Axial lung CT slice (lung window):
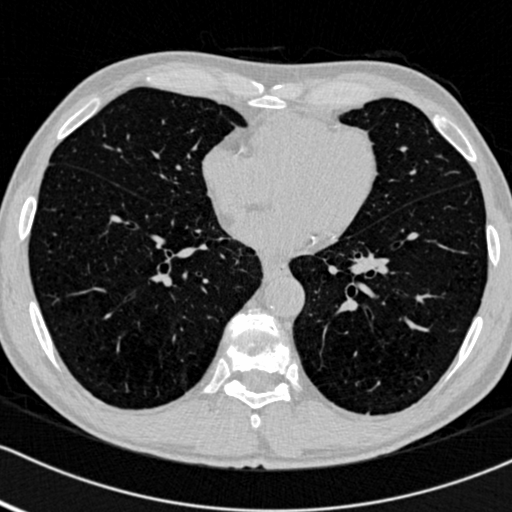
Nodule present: no